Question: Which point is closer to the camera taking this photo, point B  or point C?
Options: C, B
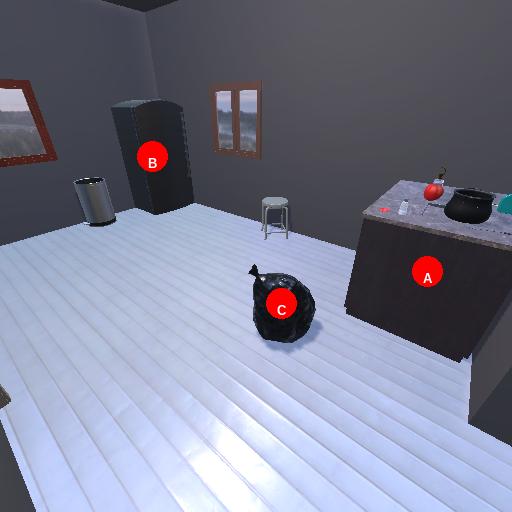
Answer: C